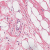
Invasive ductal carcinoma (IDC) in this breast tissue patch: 0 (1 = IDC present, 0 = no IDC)